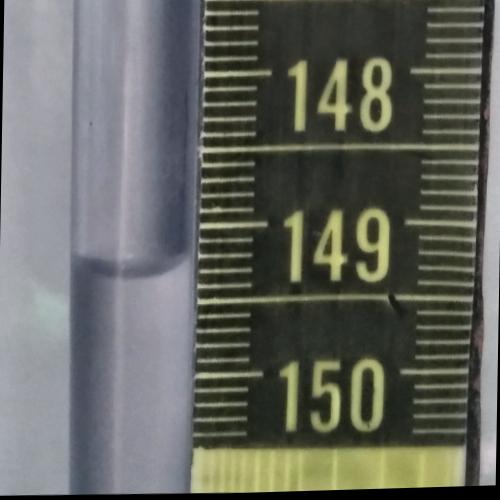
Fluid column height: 149.3 cm